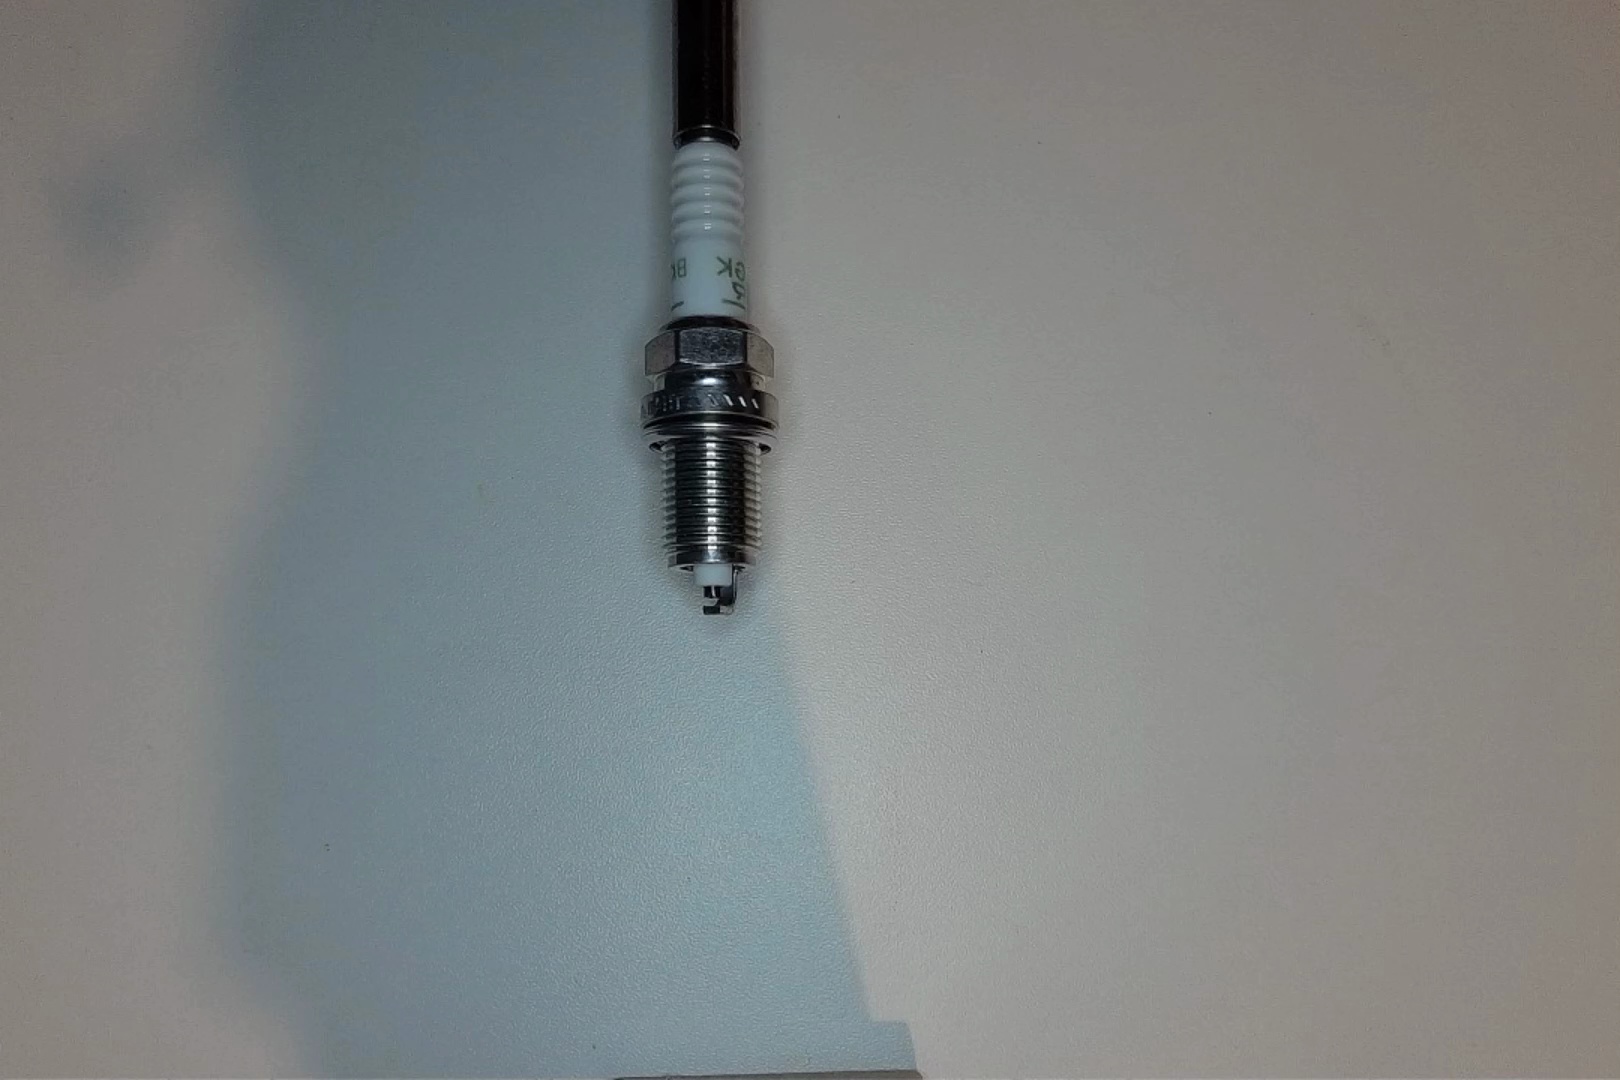
Label: normal